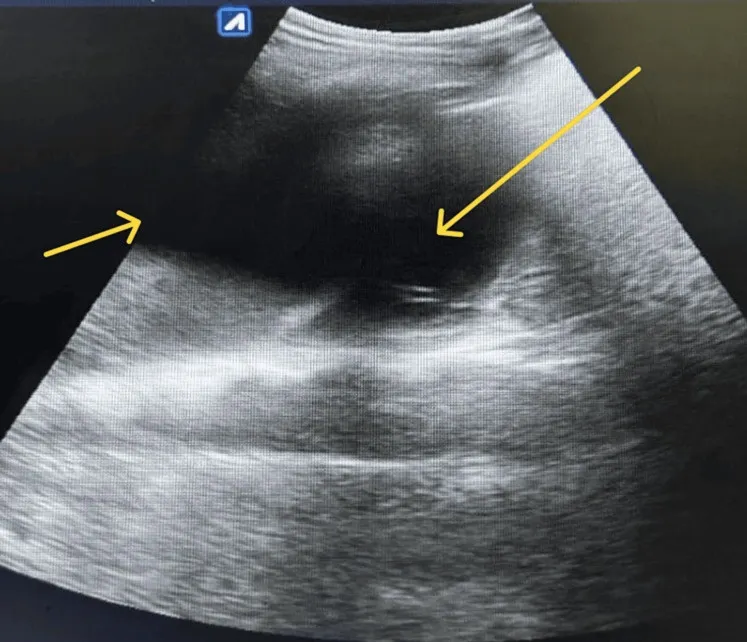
Ultrasonography of the left hemithorax showing moderate pleural effusion (yellow arrows).
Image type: radiology (ultrasound)